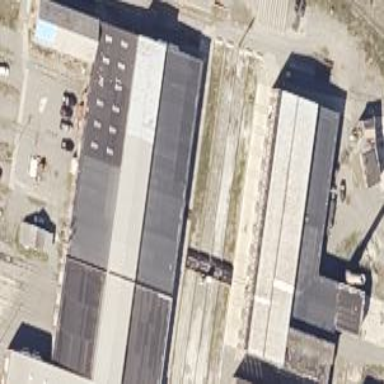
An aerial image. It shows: Traverser railway component.